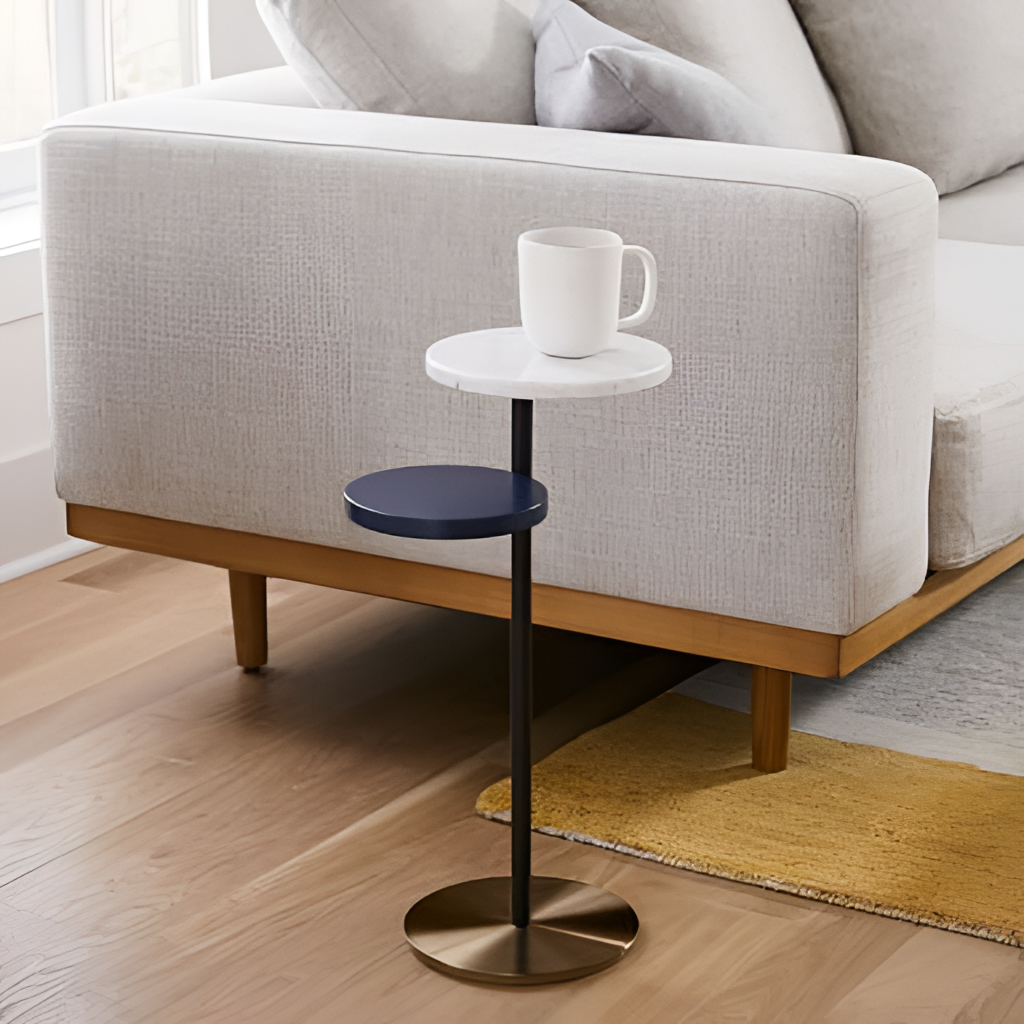
white fabric sofa, living room, wallpaper, contemporary, wood flooring, with plank pattern